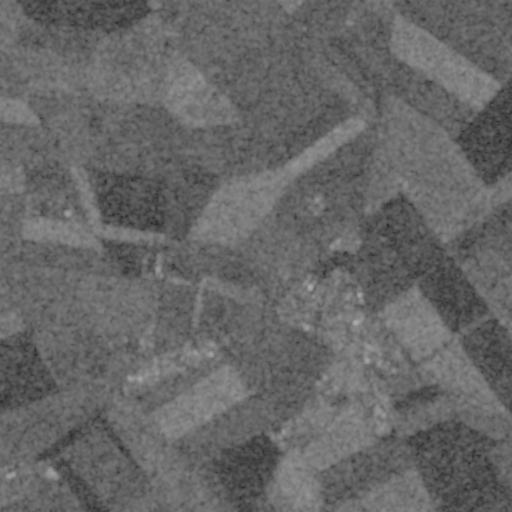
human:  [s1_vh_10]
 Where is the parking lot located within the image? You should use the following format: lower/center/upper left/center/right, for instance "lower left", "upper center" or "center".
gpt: The parking lot is located in the lower right of the image.
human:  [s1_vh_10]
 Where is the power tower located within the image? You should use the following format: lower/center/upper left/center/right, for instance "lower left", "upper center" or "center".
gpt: The power tower is located in the upper of the image.
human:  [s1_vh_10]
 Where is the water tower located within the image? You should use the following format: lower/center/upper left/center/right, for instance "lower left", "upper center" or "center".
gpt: The water tower is located in the center of the image.
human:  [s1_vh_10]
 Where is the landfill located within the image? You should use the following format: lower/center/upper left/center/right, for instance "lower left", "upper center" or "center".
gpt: There is no landfill in the image.

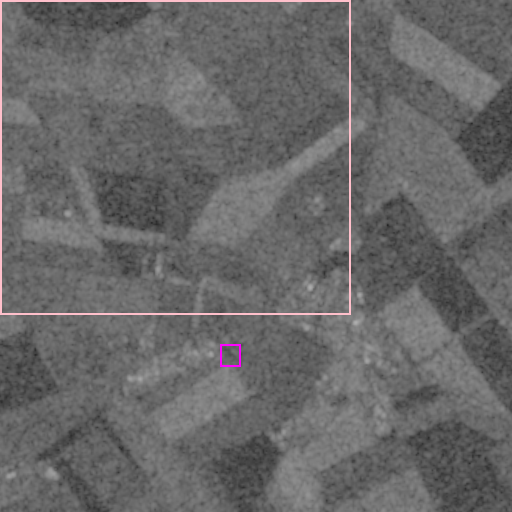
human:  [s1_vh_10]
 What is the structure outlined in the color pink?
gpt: The structure outlined in pink is a crop field.
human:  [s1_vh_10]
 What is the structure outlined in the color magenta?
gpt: The structure outlined in magenta is a park.
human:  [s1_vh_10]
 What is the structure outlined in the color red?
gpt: There is no red outline.